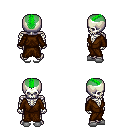
a pixel art fantasy rpg character, male body template, skeleton, brown robe, teal pants, green short mohawk hairstyle, white slippers, four views (front, back, left, right), 2x2 character sprite sheet, small pixel art, hard edges, no anti-aliasing